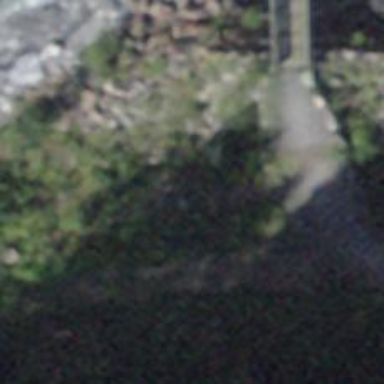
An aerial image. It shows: Bridge over grade2 track.